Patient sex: M
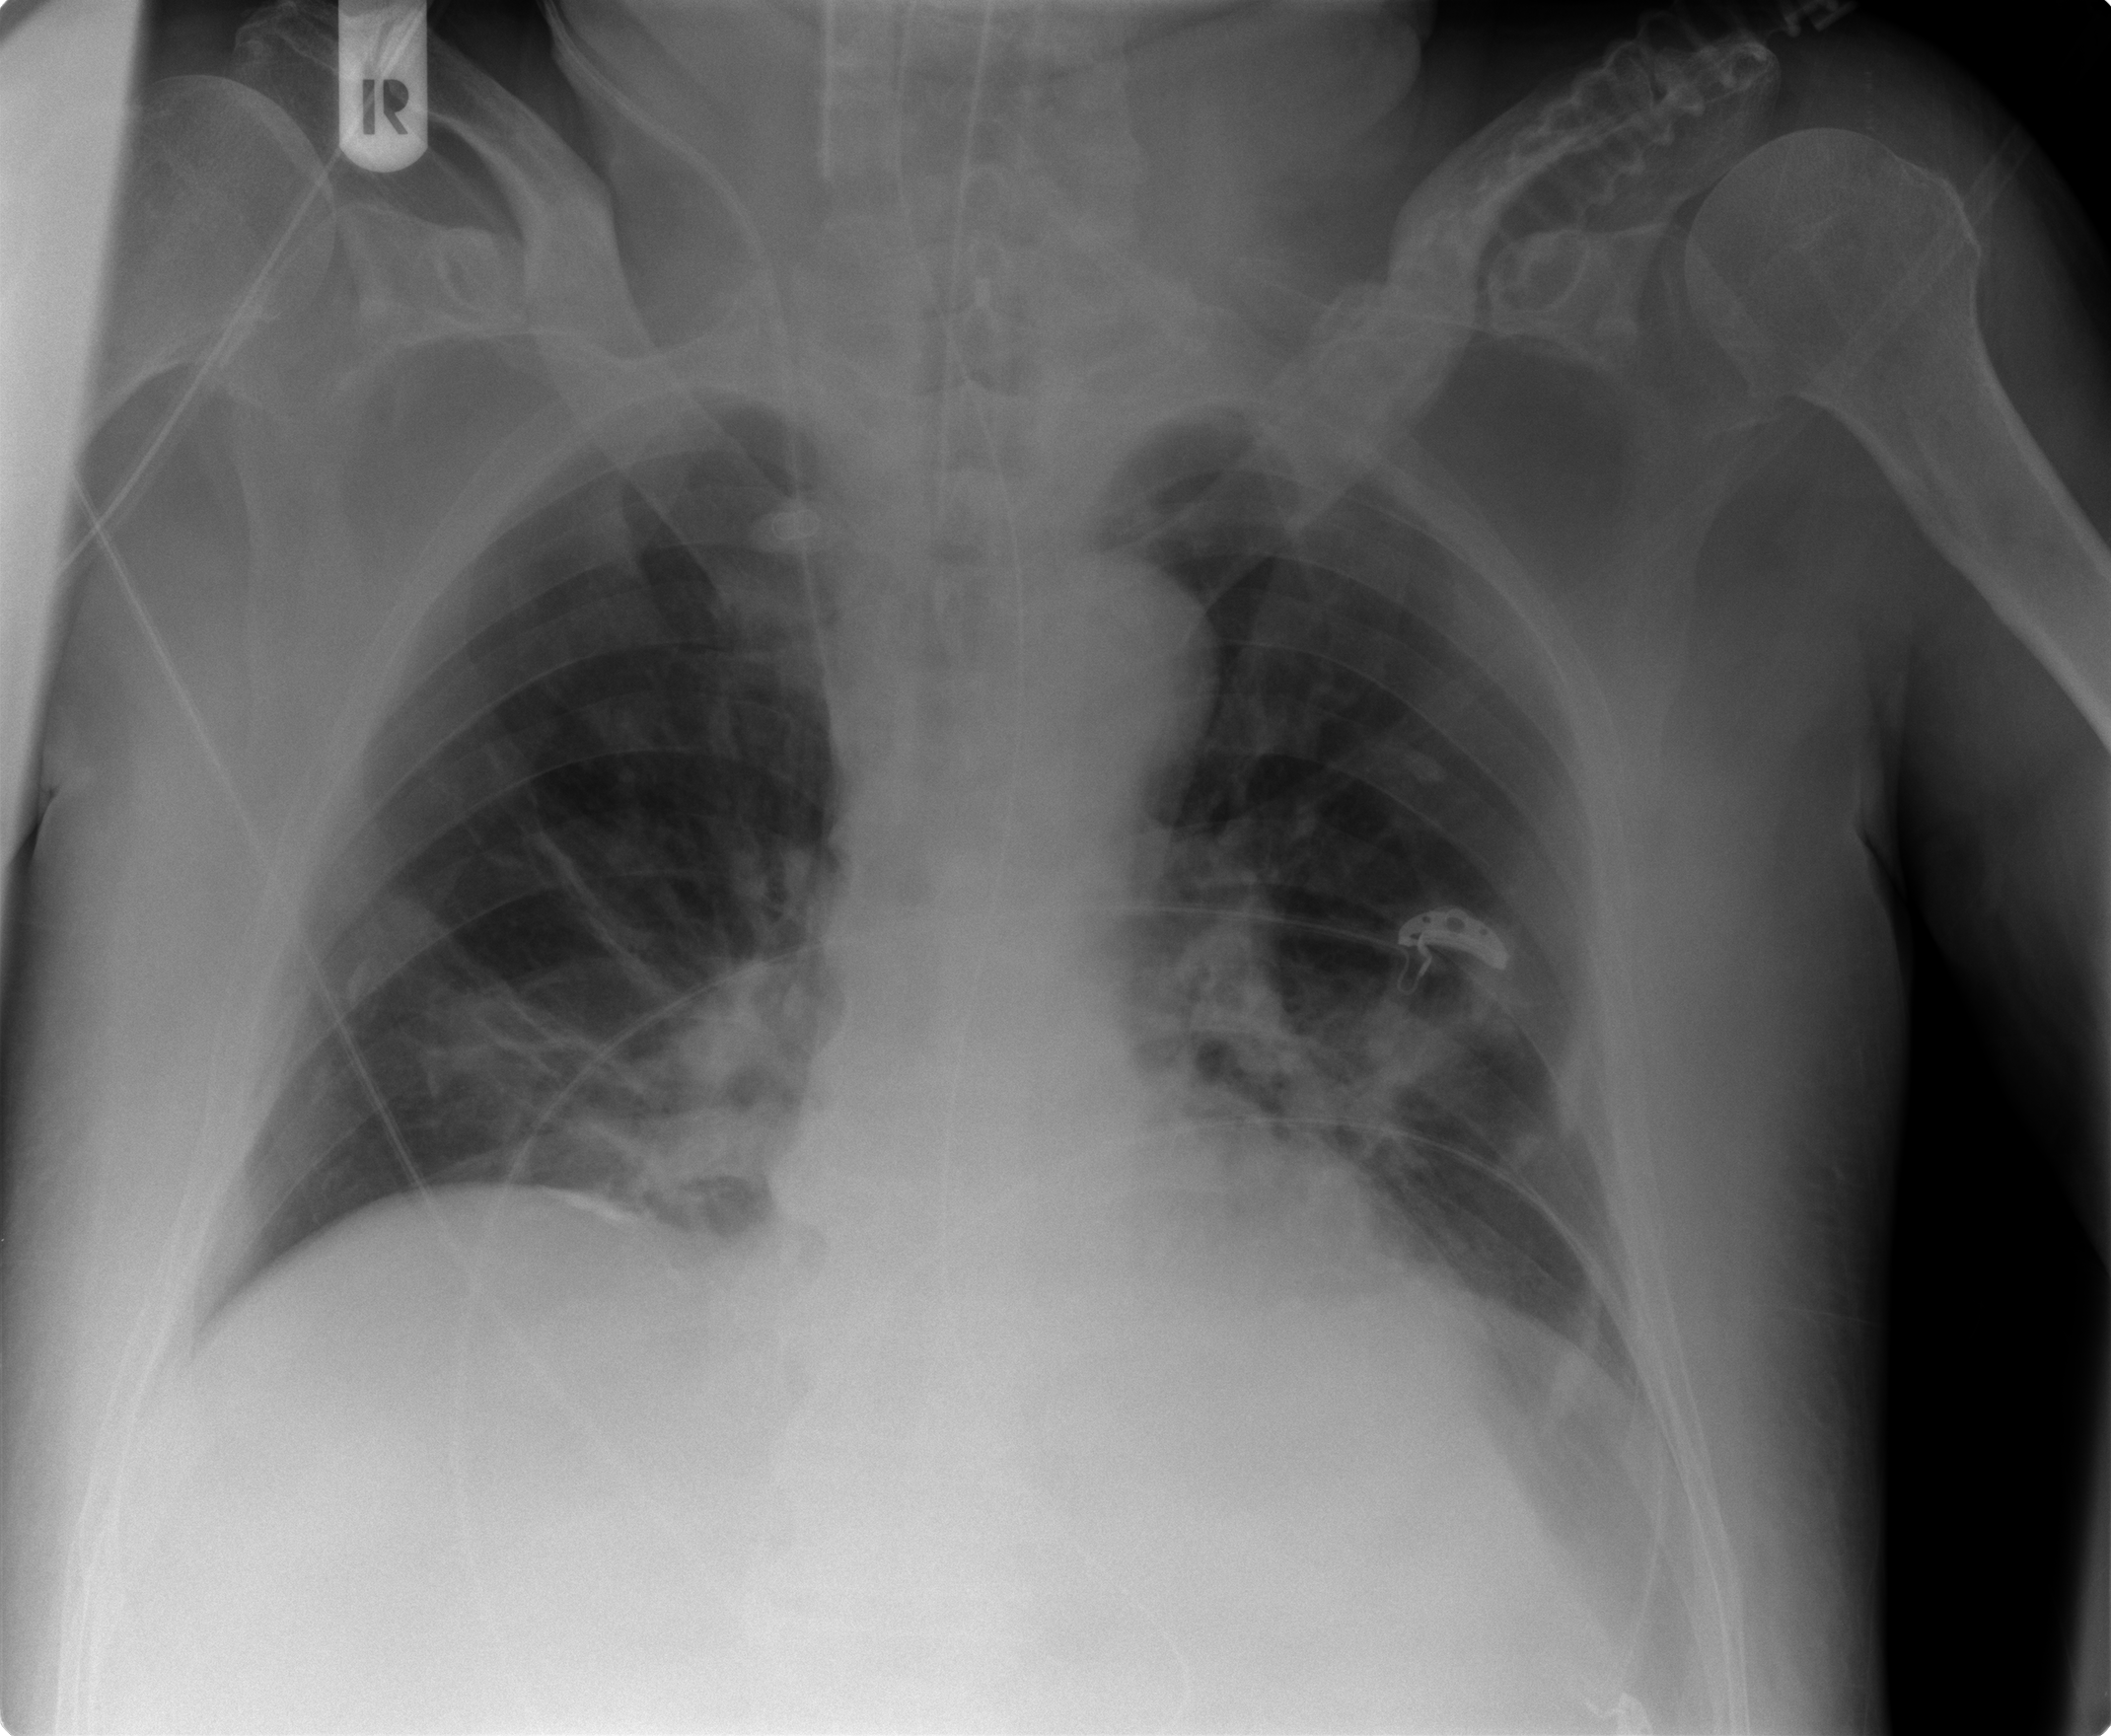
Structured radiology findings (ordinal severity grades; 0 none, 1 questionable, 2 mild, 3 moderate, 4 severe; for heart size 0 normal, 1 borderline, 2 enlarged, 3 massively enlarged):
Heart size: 1
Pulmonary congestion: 1
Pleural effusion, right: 0
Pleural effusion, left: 0
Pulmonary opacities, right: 1
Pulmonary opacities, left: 0
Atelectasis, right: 2
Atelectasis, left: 2